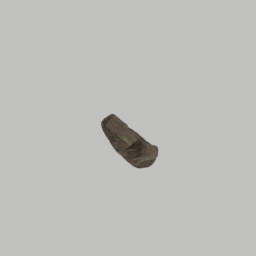
Label: nature